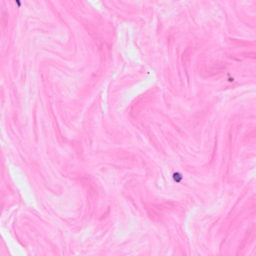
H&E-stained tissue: Breast